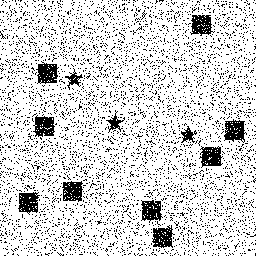
Squares: 9
Triangles: 0
Stars: 3
Total shapes: 12